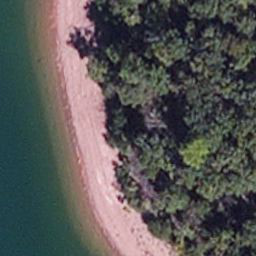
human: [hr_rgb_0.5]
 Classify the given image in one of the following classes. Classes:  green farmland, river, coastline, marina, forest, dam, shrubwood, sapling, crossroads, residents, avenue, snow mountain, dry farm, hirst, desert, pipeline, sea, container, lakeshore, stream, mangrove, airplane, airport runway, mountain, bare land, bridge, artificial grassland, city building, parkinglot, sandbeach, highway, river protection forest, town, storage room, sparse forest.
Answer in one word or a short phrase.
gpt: lakeshore